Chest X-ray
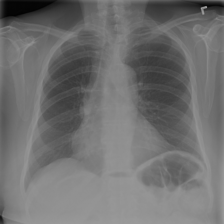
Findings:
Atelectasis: negative
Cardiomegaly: negative
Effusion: negative
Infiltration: negative
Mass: negative
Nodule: negative
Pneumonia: negative
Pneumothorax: negative
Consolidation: negative
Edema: negative
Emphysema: negative
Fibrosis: negative
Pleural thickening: negative
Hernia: negative